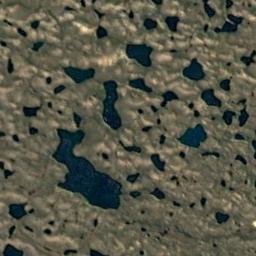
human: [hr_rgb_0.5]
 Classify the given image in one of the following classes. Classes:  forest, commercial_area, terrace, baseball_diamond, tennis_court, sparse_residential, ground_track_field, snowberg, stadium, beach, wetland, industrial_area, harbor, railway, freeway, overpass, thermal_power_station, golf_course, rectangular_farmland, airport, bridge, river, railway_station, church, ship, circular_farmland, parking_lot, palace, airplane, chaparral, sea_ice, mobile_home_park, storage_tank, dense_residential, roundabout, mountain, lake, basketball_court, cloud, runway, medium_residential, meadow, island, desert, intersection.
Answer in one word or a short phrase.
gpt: wetland